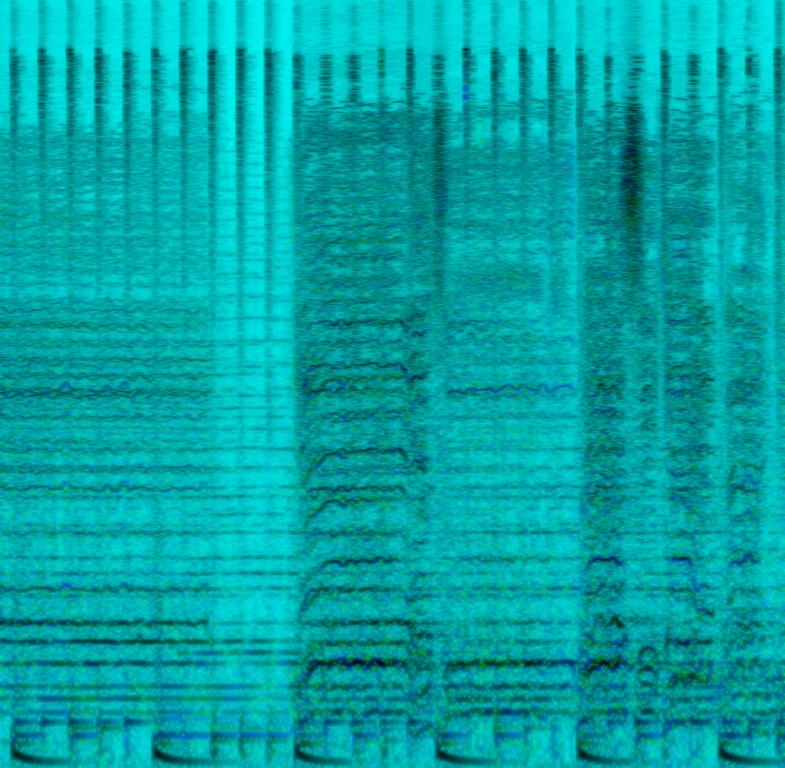
The low quality recording features a Christian Music that contains wide harmonizing vocals singing over shimmering hi hats, simple punchy kick and organ keys playing in the background. It sounds messy, as the vocals are way too loud, relative to the other instruments.